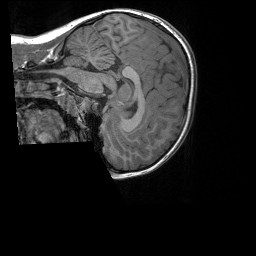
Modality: T1w
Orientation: sagittal
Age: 7
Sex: female
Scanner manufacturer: siemens
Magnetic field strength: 3 T
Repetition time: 1.65 s
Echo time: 0.00203 s